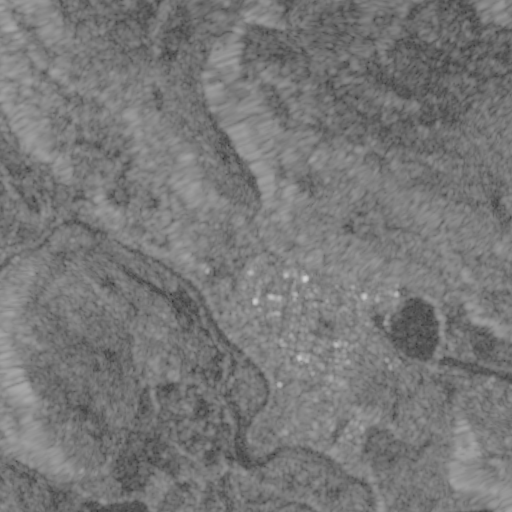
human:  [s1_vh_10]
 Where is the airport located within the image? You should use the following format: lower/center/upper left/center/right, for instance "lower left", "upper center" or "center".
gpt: The airport is located in the lower right of the image.
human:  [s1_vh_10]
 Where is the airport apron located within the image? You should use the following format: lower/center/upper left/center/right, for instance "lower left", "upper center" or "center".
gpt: The airport apron is located in the lower right of the image.
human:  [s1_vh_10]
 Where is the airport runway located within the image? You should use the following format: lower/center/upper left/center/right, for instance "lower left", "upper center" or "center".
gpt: The airport runway is located in the lower right of the image.
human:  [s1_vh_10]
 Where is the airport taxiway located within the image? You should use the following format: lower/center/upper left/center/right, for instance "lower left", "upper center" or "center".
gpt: The airport taxiway is located in the lower right of the image.
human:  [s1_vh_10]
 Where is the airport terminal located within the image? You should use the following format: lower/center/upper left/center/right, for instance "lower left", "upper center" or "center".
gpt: The airport terminal is located in the lower right of the image.
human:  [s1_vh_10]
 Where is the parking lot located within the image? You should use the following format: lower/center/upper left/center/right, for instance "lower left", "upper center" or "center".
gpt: The parking lot is located in the lower center of the image.
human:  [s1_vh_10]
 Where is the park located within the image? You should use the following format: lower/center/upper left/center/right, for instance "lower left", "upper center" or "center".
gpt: There is no park in the image.

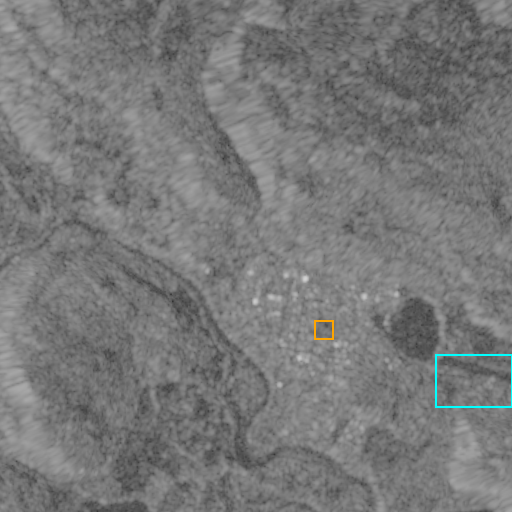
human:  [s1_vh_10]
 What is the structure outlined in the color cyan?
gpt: The structure outlined in cyan is an airport.
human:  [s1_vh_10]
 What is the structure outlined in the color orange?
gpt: The structure outlined in orange is a park.
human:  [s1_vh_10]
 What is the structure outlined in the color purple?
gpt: There is no purple outline.